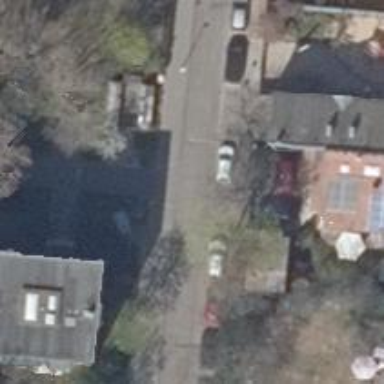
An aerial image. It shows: Table-style traffic calming feature.